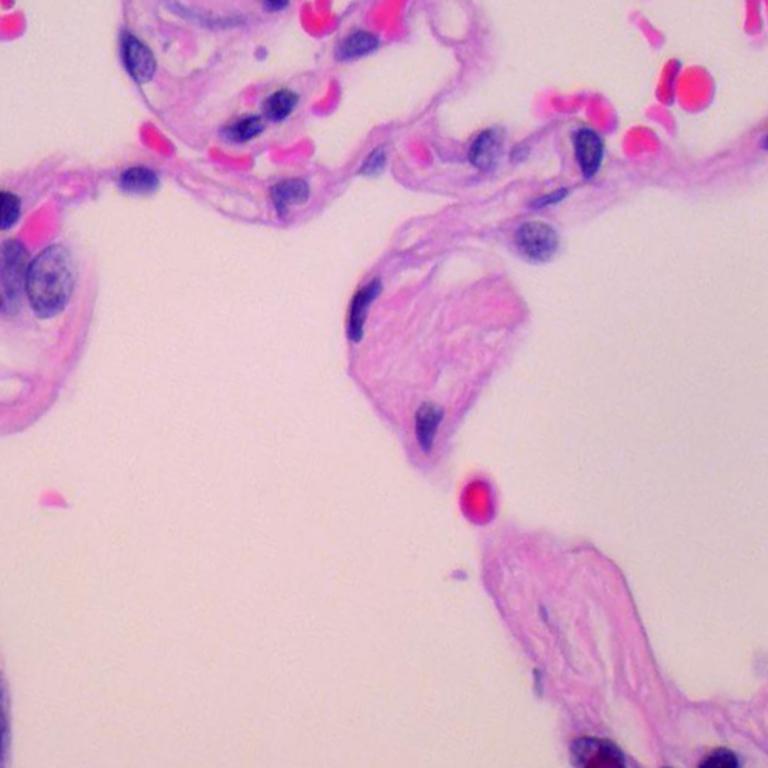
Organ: lung
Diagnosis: benign